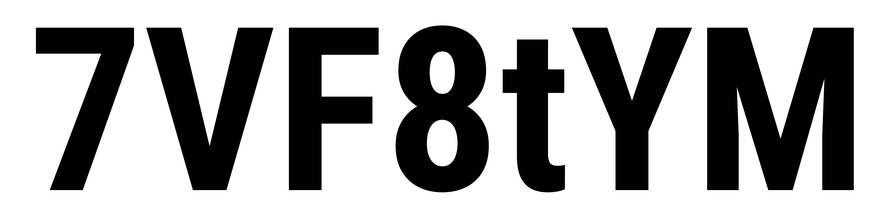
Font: Roboto_Condensed_Bold